Chest X-ray. View position: AP
Patient age: 64
Patient sex: M
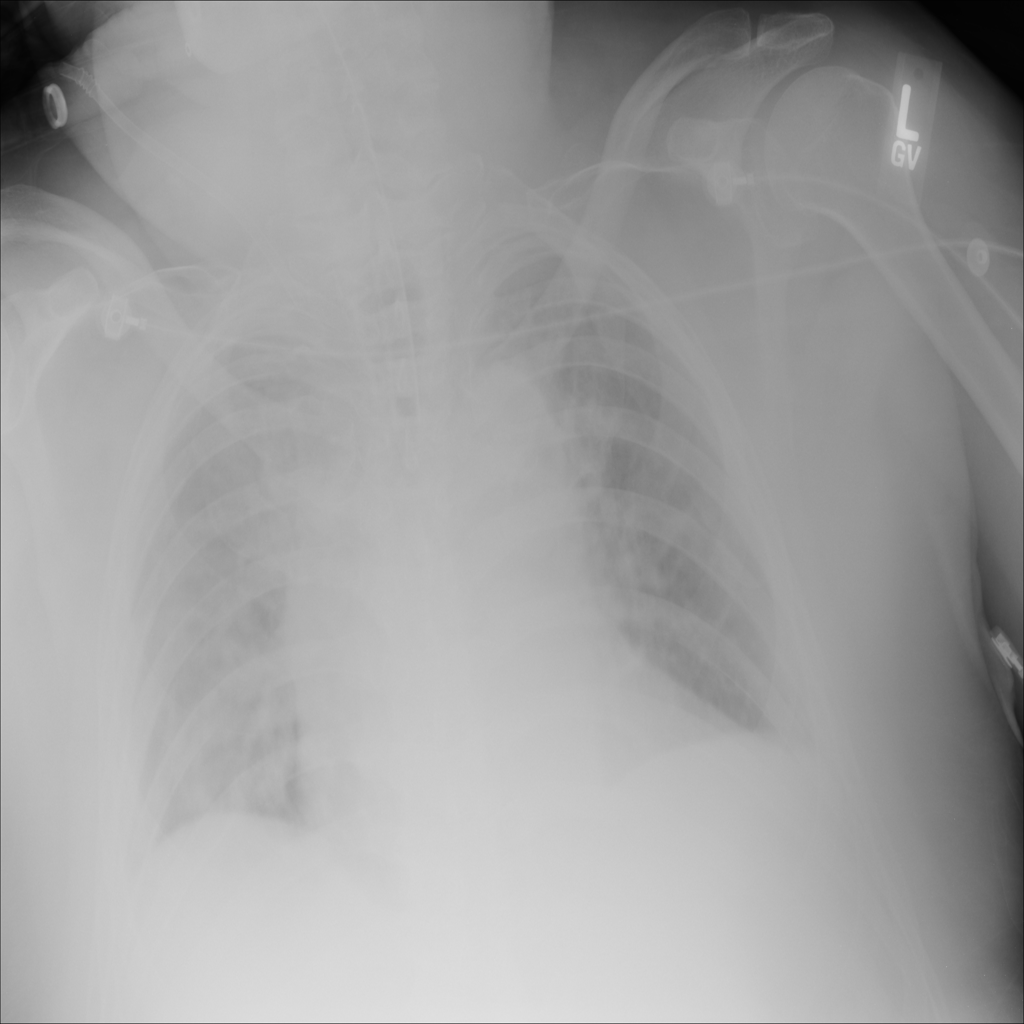
Finding: Pneumothorax